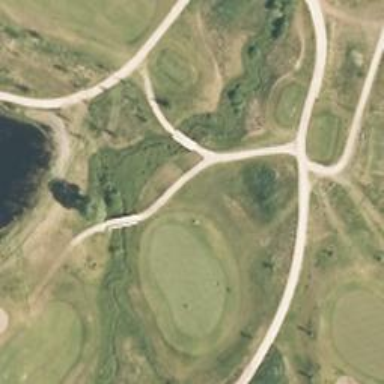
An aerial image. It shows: Path used for both walking and golf.